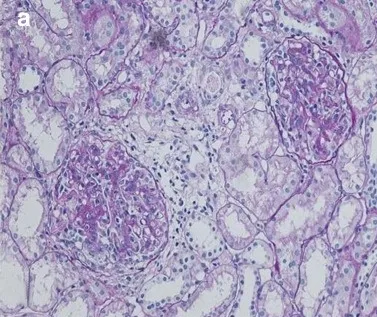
Histologic and immunohistologic evaluations of the patient's kidney tissue. Mesangial proliferation is accompanied by crescent formation. PAS stain, x200).
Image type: pathology (pas)